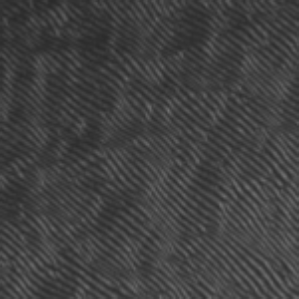
Label: frost